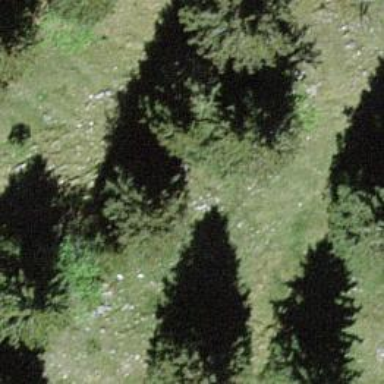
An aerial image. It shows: Needle-leaved tree in nature.